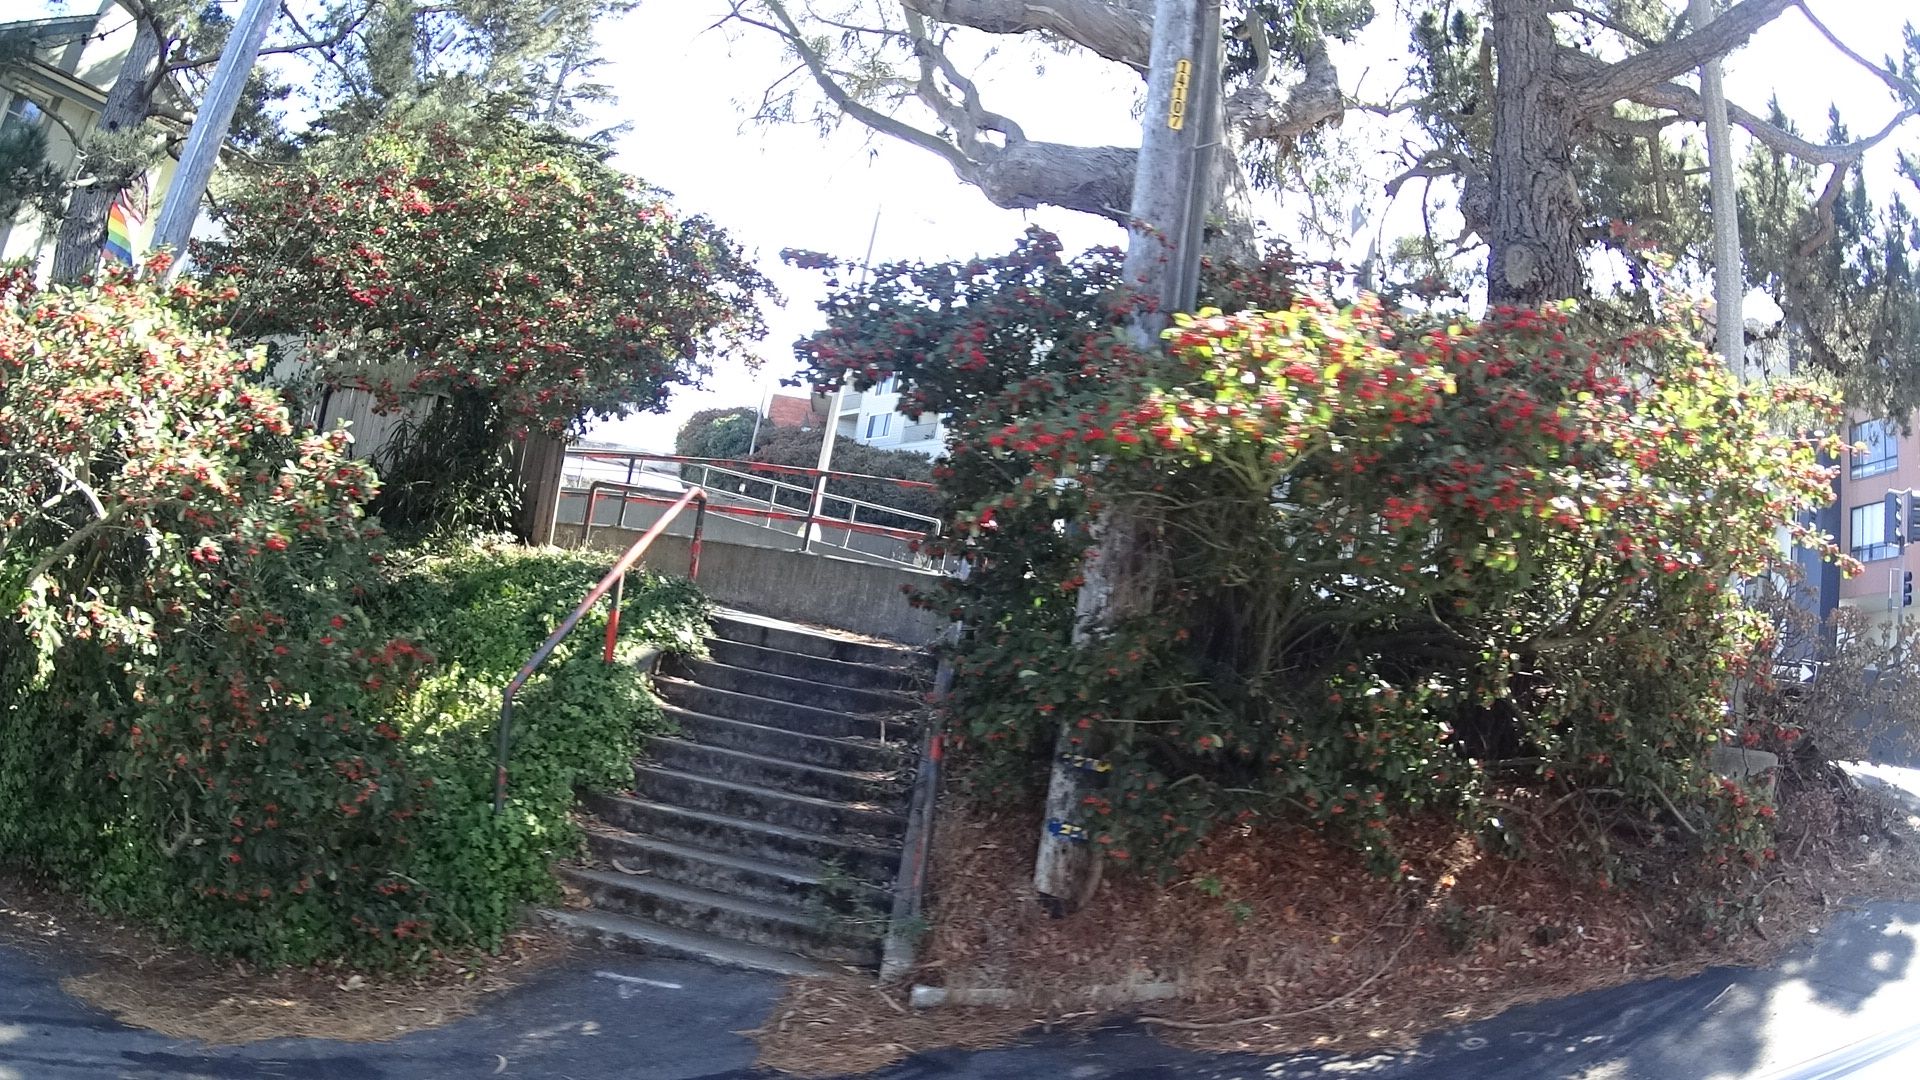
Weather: clear
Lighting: day
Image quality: good
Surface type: walking surface
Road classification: residential, service, footway
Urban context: urban centre
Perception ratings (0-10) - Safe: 0.78, Lively: 4.18, Beautiful: 8.57, Boring: 1.29, Depressing: 3.36, Wealthy: 6.74